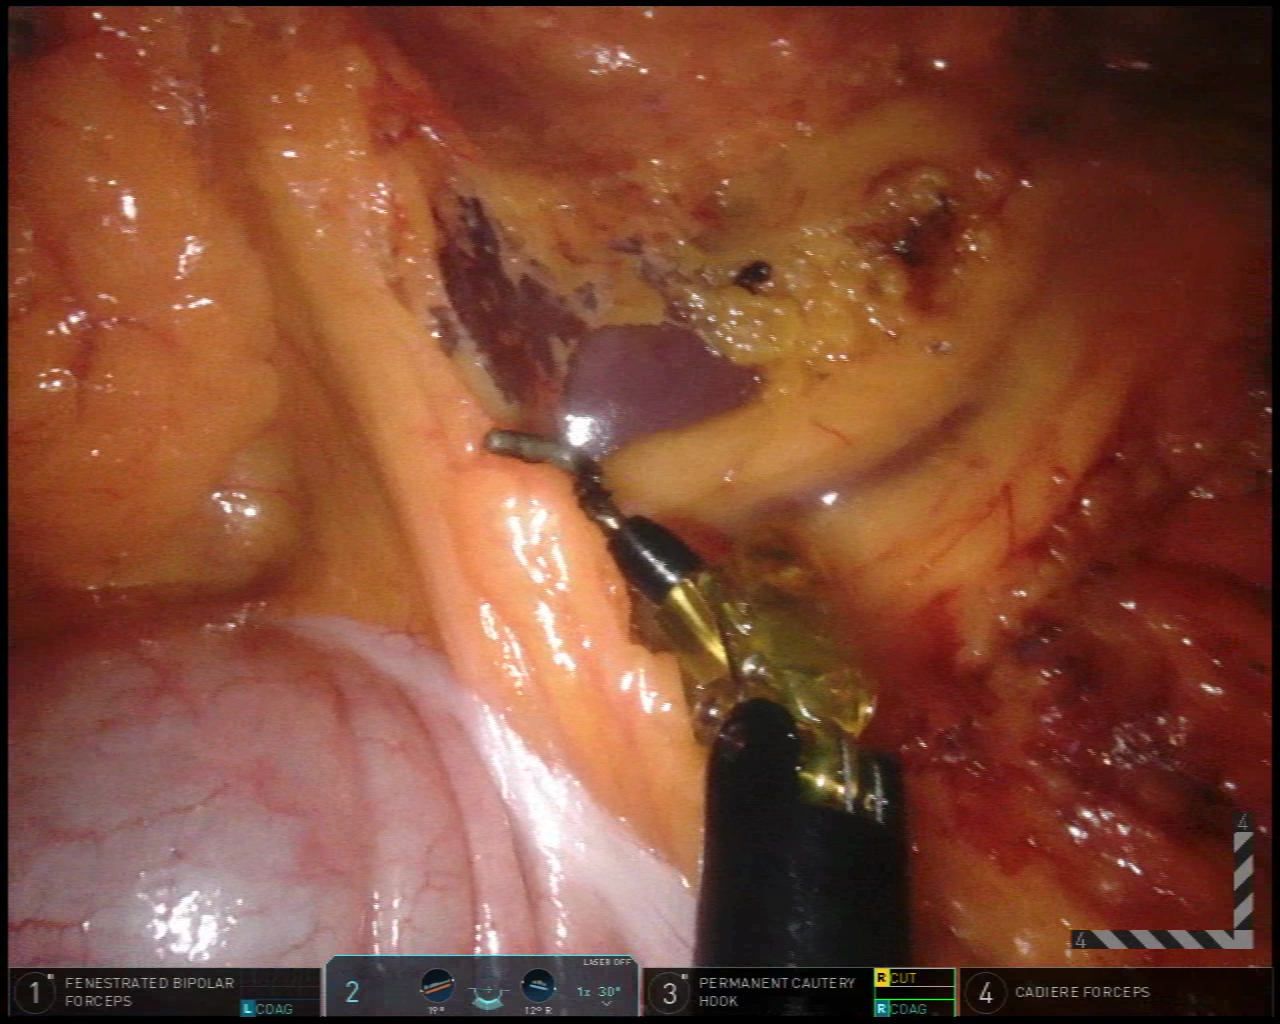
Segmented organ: liver
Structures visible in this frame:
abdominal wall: no
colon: yes
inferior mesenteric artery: no
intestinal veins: no
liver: yes
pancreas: no
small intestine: no
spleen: no
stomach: no
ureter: no
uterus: no
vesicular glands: no